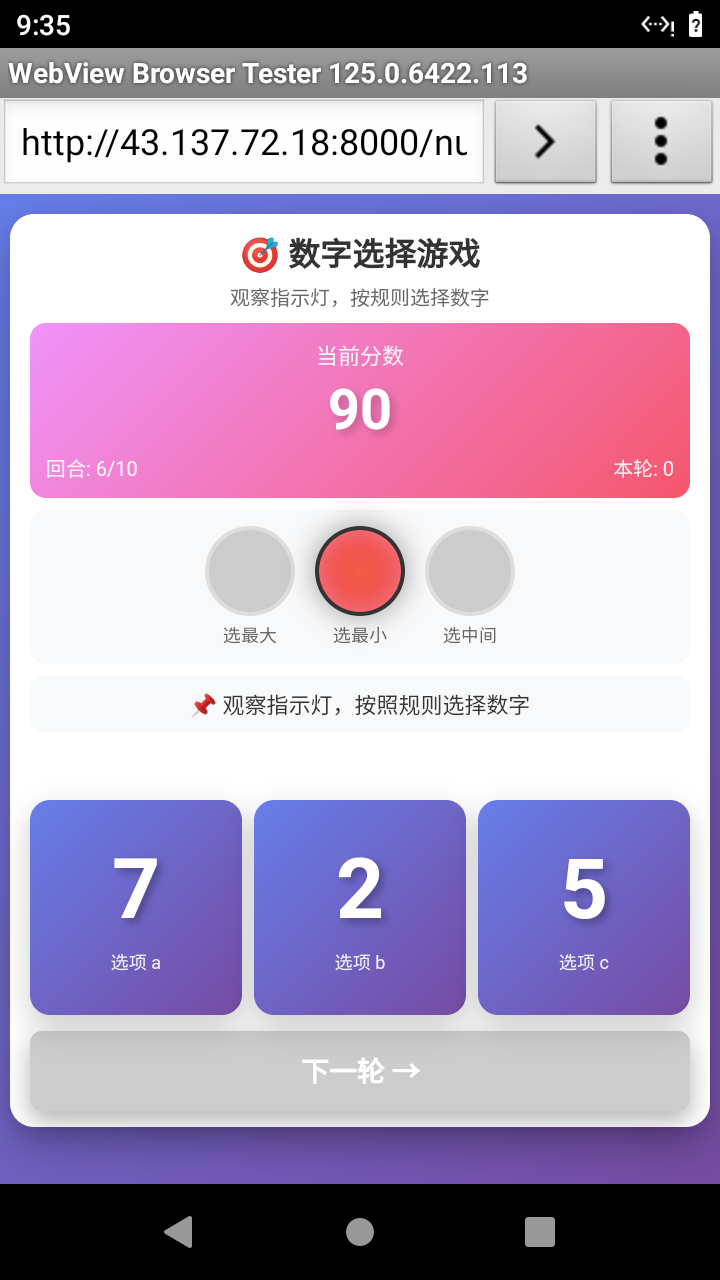

Select the correct number based on the traffic light color.
Answer: 1